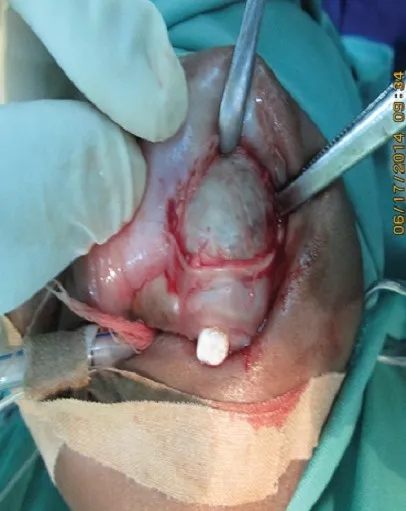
Clinical intraoral photograph showing exposed tumor in the maxillary region.
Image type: medical_photograph (oral_photograph)